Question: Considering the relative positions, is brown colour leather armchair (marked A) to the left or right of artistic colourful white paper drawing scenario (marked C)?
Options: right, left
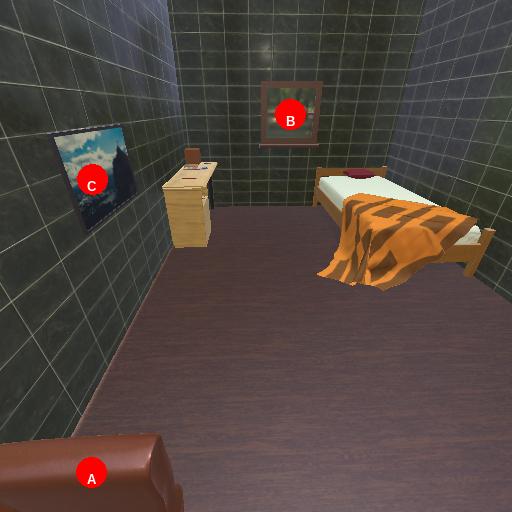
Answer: right